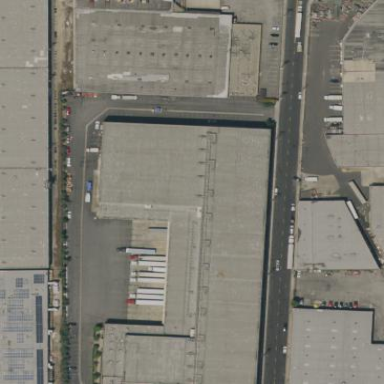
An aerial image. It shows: Warehouse building.